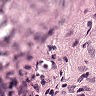
Metastatic tissue present: no